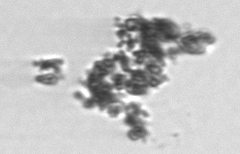
Label: detritus